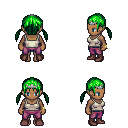
a pixel art fantasy rpg character, female body template, human, dark skin, white pirate shirt, magenta pants, green twin-tailed hairstyle, silver tiara, bracelets, maroon shoes, four views (front, back, left, right), 2x2 character sprite sheet, small pixel art, hard edges, no anti-aliasing